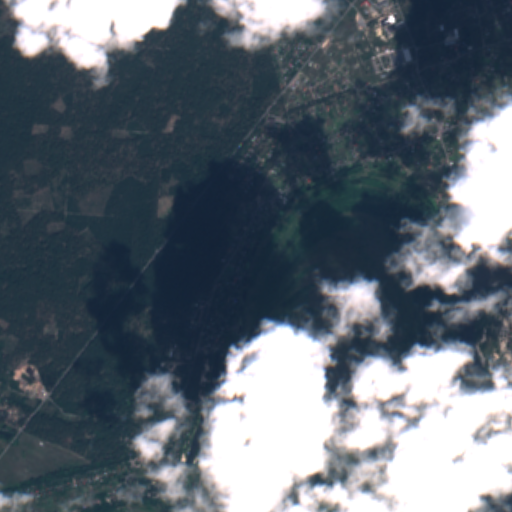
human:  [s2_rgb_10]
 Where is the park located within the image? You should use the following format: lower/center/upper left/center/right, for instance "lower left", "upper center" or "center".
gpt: The park is located in the lower left of the image.
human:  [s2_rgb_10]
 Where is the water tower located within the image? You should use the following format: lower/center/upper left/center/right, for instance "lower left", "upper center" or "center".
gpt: The water tower is located in the lower left of the image.
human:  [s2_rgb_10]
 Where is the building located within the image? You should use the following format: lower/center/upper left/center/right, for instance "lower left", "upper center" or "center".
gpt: There is no building in the image.